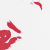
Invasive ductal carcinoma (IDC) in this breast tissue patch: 0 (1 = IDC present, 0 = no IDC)